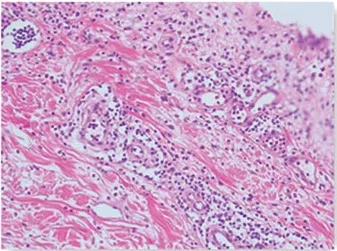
(D) Eosinophils existed in the blister (hematoxylin and eosin staining, 100x).
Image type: pathology (h&e)